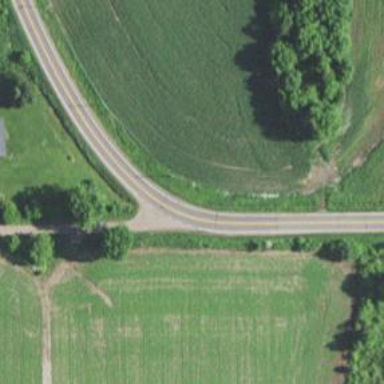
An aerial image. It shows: Secondary road.